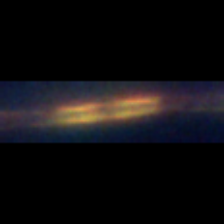
Taxon: Pennate
Group: Diatoms